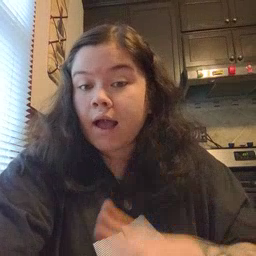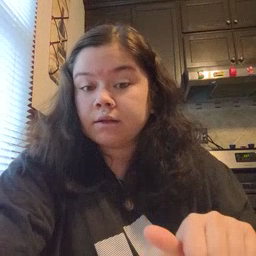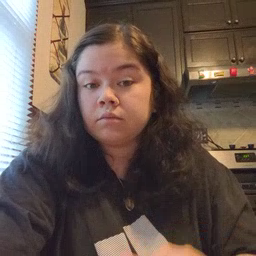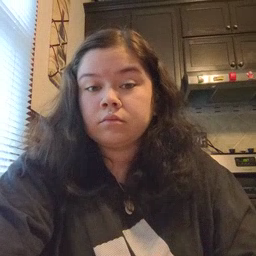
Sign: any